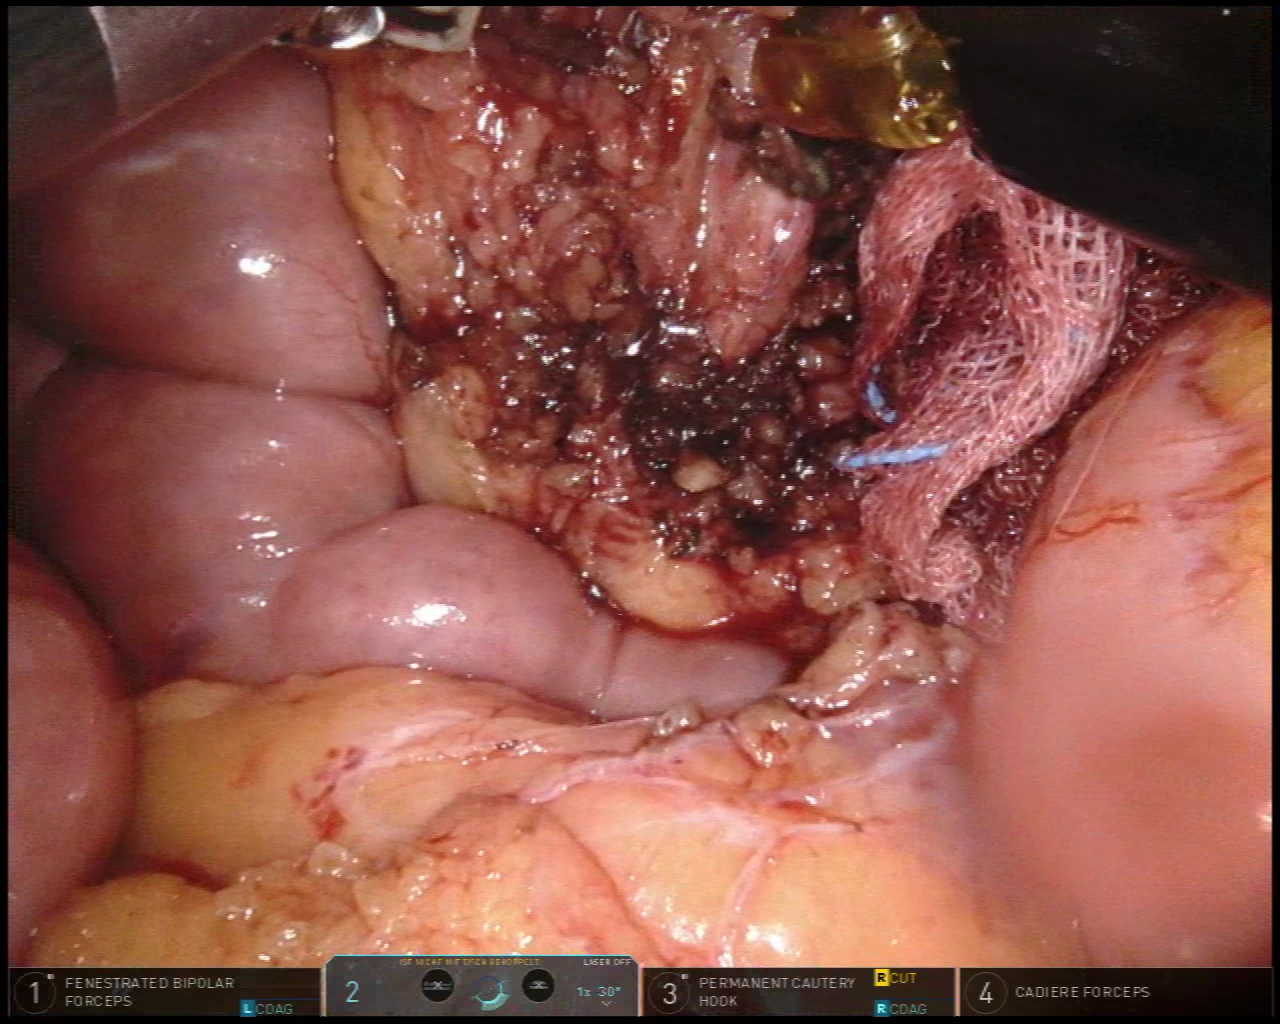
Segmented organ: inferior_mesenteric_artery
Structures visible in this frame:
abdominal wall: no
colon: no
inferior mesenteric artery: yes
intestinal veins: no
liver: no
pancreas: no
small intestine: yes
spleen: no
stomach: no
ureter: no
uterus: no
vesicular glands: no